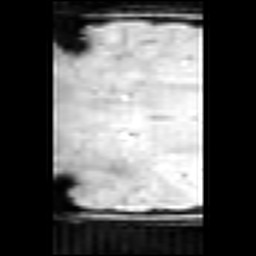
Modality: inplaneT1
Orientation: coronal
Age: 23
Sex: female